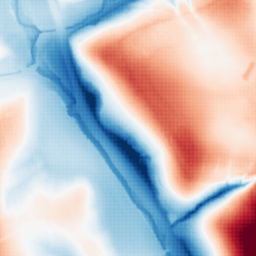
Category: classical
Decomposition family: gaussian_anisotropic
Decomposition parameters: sigma_x: 50
sigma_y: 20
Upsampling method: sinc_blackman
Upsampling parameters: scale: 8
kernel_size: 16
Upsampling scale: 8